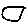
Label: circle